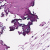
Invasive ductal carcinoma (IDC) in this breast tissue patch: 0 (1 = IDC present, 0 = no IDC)